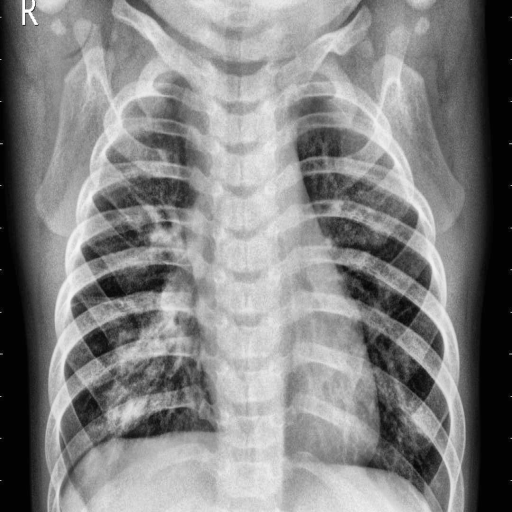
Finding: PNEUMONIA